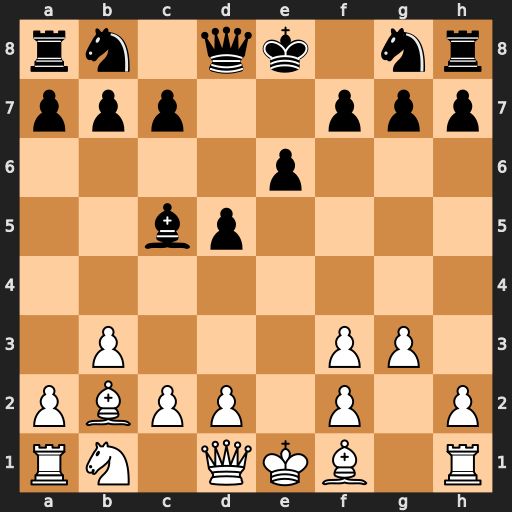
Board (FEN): rn1qk1nr/ppp2ppp/4p3/2bp4/8/1P3PP1/PBPP1P1P/RN1QKB1R
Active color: w
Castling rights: KQkq
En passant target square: -
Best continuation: Bxg7